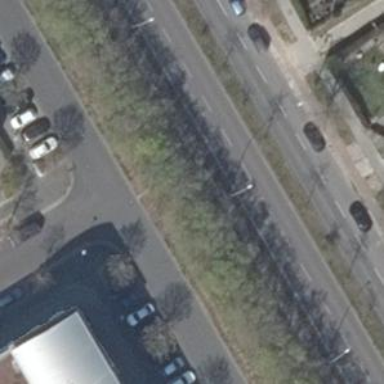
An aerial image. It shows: Secondary road with asphalt surface. It is dual carriageway with cycle track on the right side.